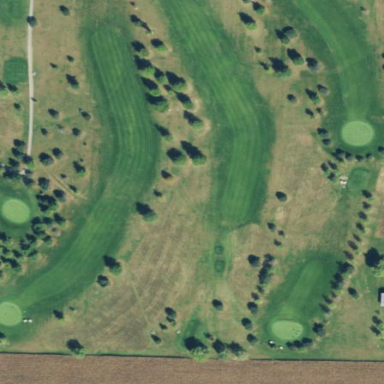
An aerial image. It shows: Scenic golf fairway.